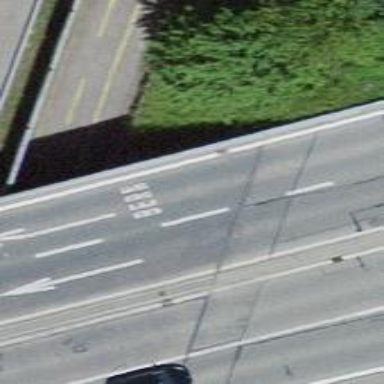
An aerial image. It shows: Secondary road with asphalt surface.